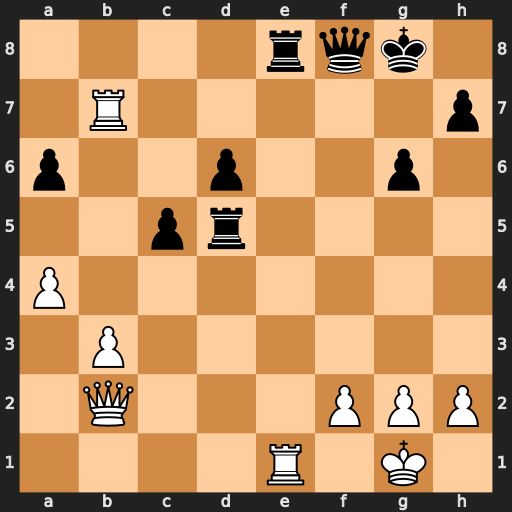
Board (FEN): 4rqk1/1R5p/p2p2p1/2pr4/P7/1P6/1Q3PPP/4R1K1
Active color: w
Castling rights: -
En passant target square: -
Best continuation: Rg7+ Qxg7 Rxe8+ Kf7 Re7+ Kxe7 Qxg7+